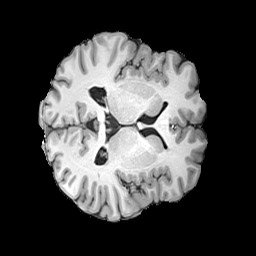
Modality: T1w
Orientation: axial
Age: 22
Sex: male
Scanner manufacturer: siemens
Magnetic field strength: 3 T
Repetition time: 2 s
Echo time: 0.0024 s